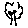
Label: tree